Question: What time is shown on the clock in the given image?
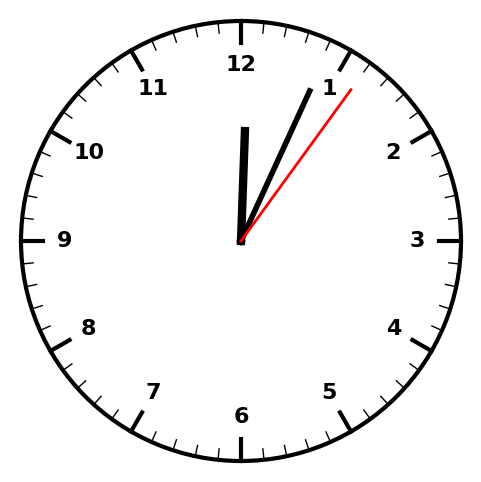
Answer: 12:04:06